Question: I am developing one SearchAndSelect control (AngularJS directive) which contains it's own ng-grid, slider page. Everything is working, data is being fetched, number of rows are coming to the grid, but grid is not showing text.
SearchAndSelectDirective.js
'''
App.directive('searchAndSelect',
function () {
return {
restrict: 'E',
templateUrl: "/app/directives/searchAndSelect.html",
controller: "searchAndSelectController",
transclude: false,
scope: {
currentNode: '='
},
compile: function() {
// return true;
}
};
}
);
'''
SearchAndSelect.html
'''
<button class="btn" ng-click="openSliderPage()">Add/Remove {{EntityName}}</button>
<div id="divSlide" class="sliderDiv">
<div class="sliderHeader" ng-model="partialPageHeading">
<span class="sliderHeaderLabelOriginal">{{partialPageHeading}}</span>
</div>
<div>
<div class="gridStyle" ng-grid="gridOptions"></div>
<div class="modal-footer">
<input ng-model="filterOptions.filterText" />
<button class="btn btn-info" ng-click="getPagedDataAsync()">Filter</button>
<button class="btn btn-primary" ng-click="add()">Update</button>
<button class="btn btn-warning" ng-click="cancnel()">Cancel</button>
</div>
</div>
<!--<ng-include src="svcSliderView"></ng-include>-->
</div>
'''
It has got it's own controller, which fetches the data in async manner. Number of rows are being generated within the grid, grid is visible. I have code inside controller to mark some rows selected, and it is happening. But only the content is not being displayed. If I see browser's element exploration, I can see the data is there.

SearchAndSelectController.js
'''
$scope.filterOptions = {
filterText: "",
useExternalFilter: false
};
$scope.pagingOptions = {
pageSizes: [50, 100, 200],
pageSize: 50,
currentPage: 1
};
$scope.getVehListParams = function () {
var params = { PageNo: $scope.pagingOptions.currentPage, PageSize: $scope.pagingOptions.pageSize };
params.CalculateTotal = false;
if (!$scope.totalCount) {
params.CalculateTotal = true;
}
params.FilterText = '';
if ($scope.filterOptions.filterText) {
params.FilterText = $scope.filterOptions.filterText;
}
return params;
};
$scope.getPagedDataAsync = function () {
var vehListGetParams = $scope.getVehListParams();
seVehicleResource.get(vehListGetParams,
function (result) {
$scope.dataList = result.DataList;
if (result.TotalCount || result.TotalCount == 0) {
$scope.totalCount = result.TotalCount;
}
//mark already added rows in left as selected.
$timeout(function () {
if ($scope.planSelected) {
_.each($scope.planSelected.Vehicles, function (vehicle) {
var vIdx = $.map(result.DataList, function (obj, index) {
if (obj.VehicleId == vehicle.VehicleId) {
return index;
}
return null;
});
if (vIdx && vIdx.length > 0) {
$scope.vehicleExisted.push(result.DataList[vIdx[0]]);
$scope.gridOptions.selectItem(vIdx[0], true);
}
});
}
});
}, function (error) {
console.log(error);
});
};
$scope.$watch('pagingOptions', function (newVal, oldVal) {
if (newVal !== oldVal && (newVal.currentPage !== oldVal.currentPage || newVal.pageSize !== oldVal.pageSize)) {
$scope.getPagedDataAsync();
}
}, true);
$scope.allSelected = false;
$scope.gridOptions = {
data: 'dataList',
enablePaging: true,
showFooter: true,
showFilter: true,
columnDefs: [{ field: 'Make', displayName: 'Make', width: '35%' }, { field: 'Model', displayName: 'Model', width: '35%' }, { field: 'BeginYear', displayName: 'Begin Year', width: '15%' }, { field: 'EndYear', displayName: 'End Year', width: '15%' }],
totalServerItems: 'totalCount',
pagingOptions: $scope.pagingOptions,
filterOptions: $scope.filterOptions.filterText,
showSelectionCheckbox: true,
afterSelectionChange: $scope.afterSelectionChange,
};
'''
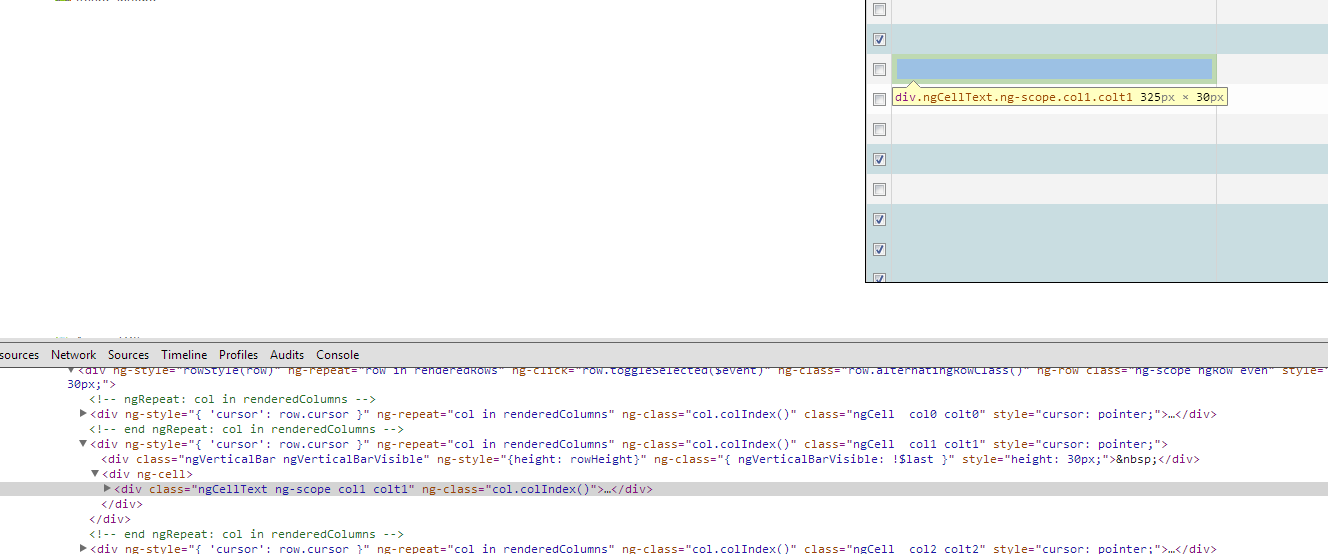
Answer: I used this directive inside following div, which made its fontsize to 0, removing this container grid, fixed my issue.
Thanks All
'''
<div class="btn-group">
'''